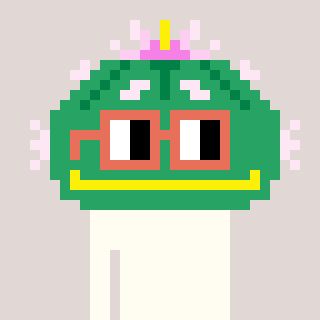
a pixel art character with square orange glasses, a peyote-shaped head and a slimegreen-colored body on a warm background